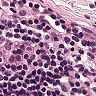
Metastatic tissue present: no